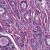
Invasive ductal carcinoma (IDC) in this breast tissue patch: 1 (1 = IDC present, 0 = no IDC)